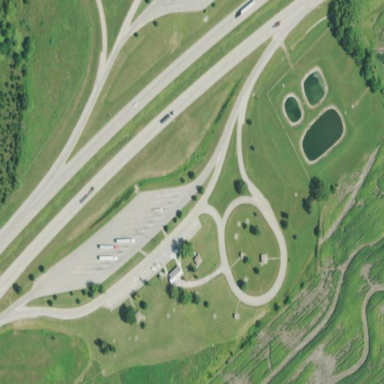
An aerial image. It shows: Rest area along the road.